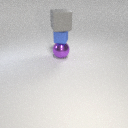
large purple metal sphere below small blue metal cube